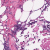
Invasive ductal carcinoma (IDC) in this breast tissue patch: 0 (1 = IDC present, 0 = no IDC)